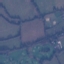
Land use / land cover: Pasture